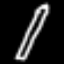
Label: pencil